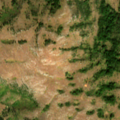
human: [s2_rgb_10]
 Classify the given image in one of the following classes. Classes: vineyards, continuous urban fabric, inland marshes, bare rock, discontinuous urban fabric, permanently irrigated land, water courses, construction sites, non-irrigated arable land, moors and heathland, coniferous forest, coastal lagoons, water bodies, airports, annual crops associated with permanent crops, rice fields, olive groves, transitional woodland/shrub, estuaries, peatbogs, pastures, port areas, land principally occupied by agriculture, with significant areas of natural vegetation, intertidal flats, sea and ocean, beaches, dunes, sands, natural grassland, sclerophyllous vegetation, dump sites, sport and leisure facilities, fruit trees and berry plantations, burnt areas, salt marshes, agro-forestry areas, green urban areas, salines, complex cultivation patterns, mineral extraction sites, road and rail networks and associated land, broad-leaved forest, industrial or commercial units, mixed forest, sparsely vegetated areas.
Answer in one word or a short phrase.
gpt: broad-leaved forest, coniferous forest, natural grassland, transitional woodland/shrub